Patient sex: M
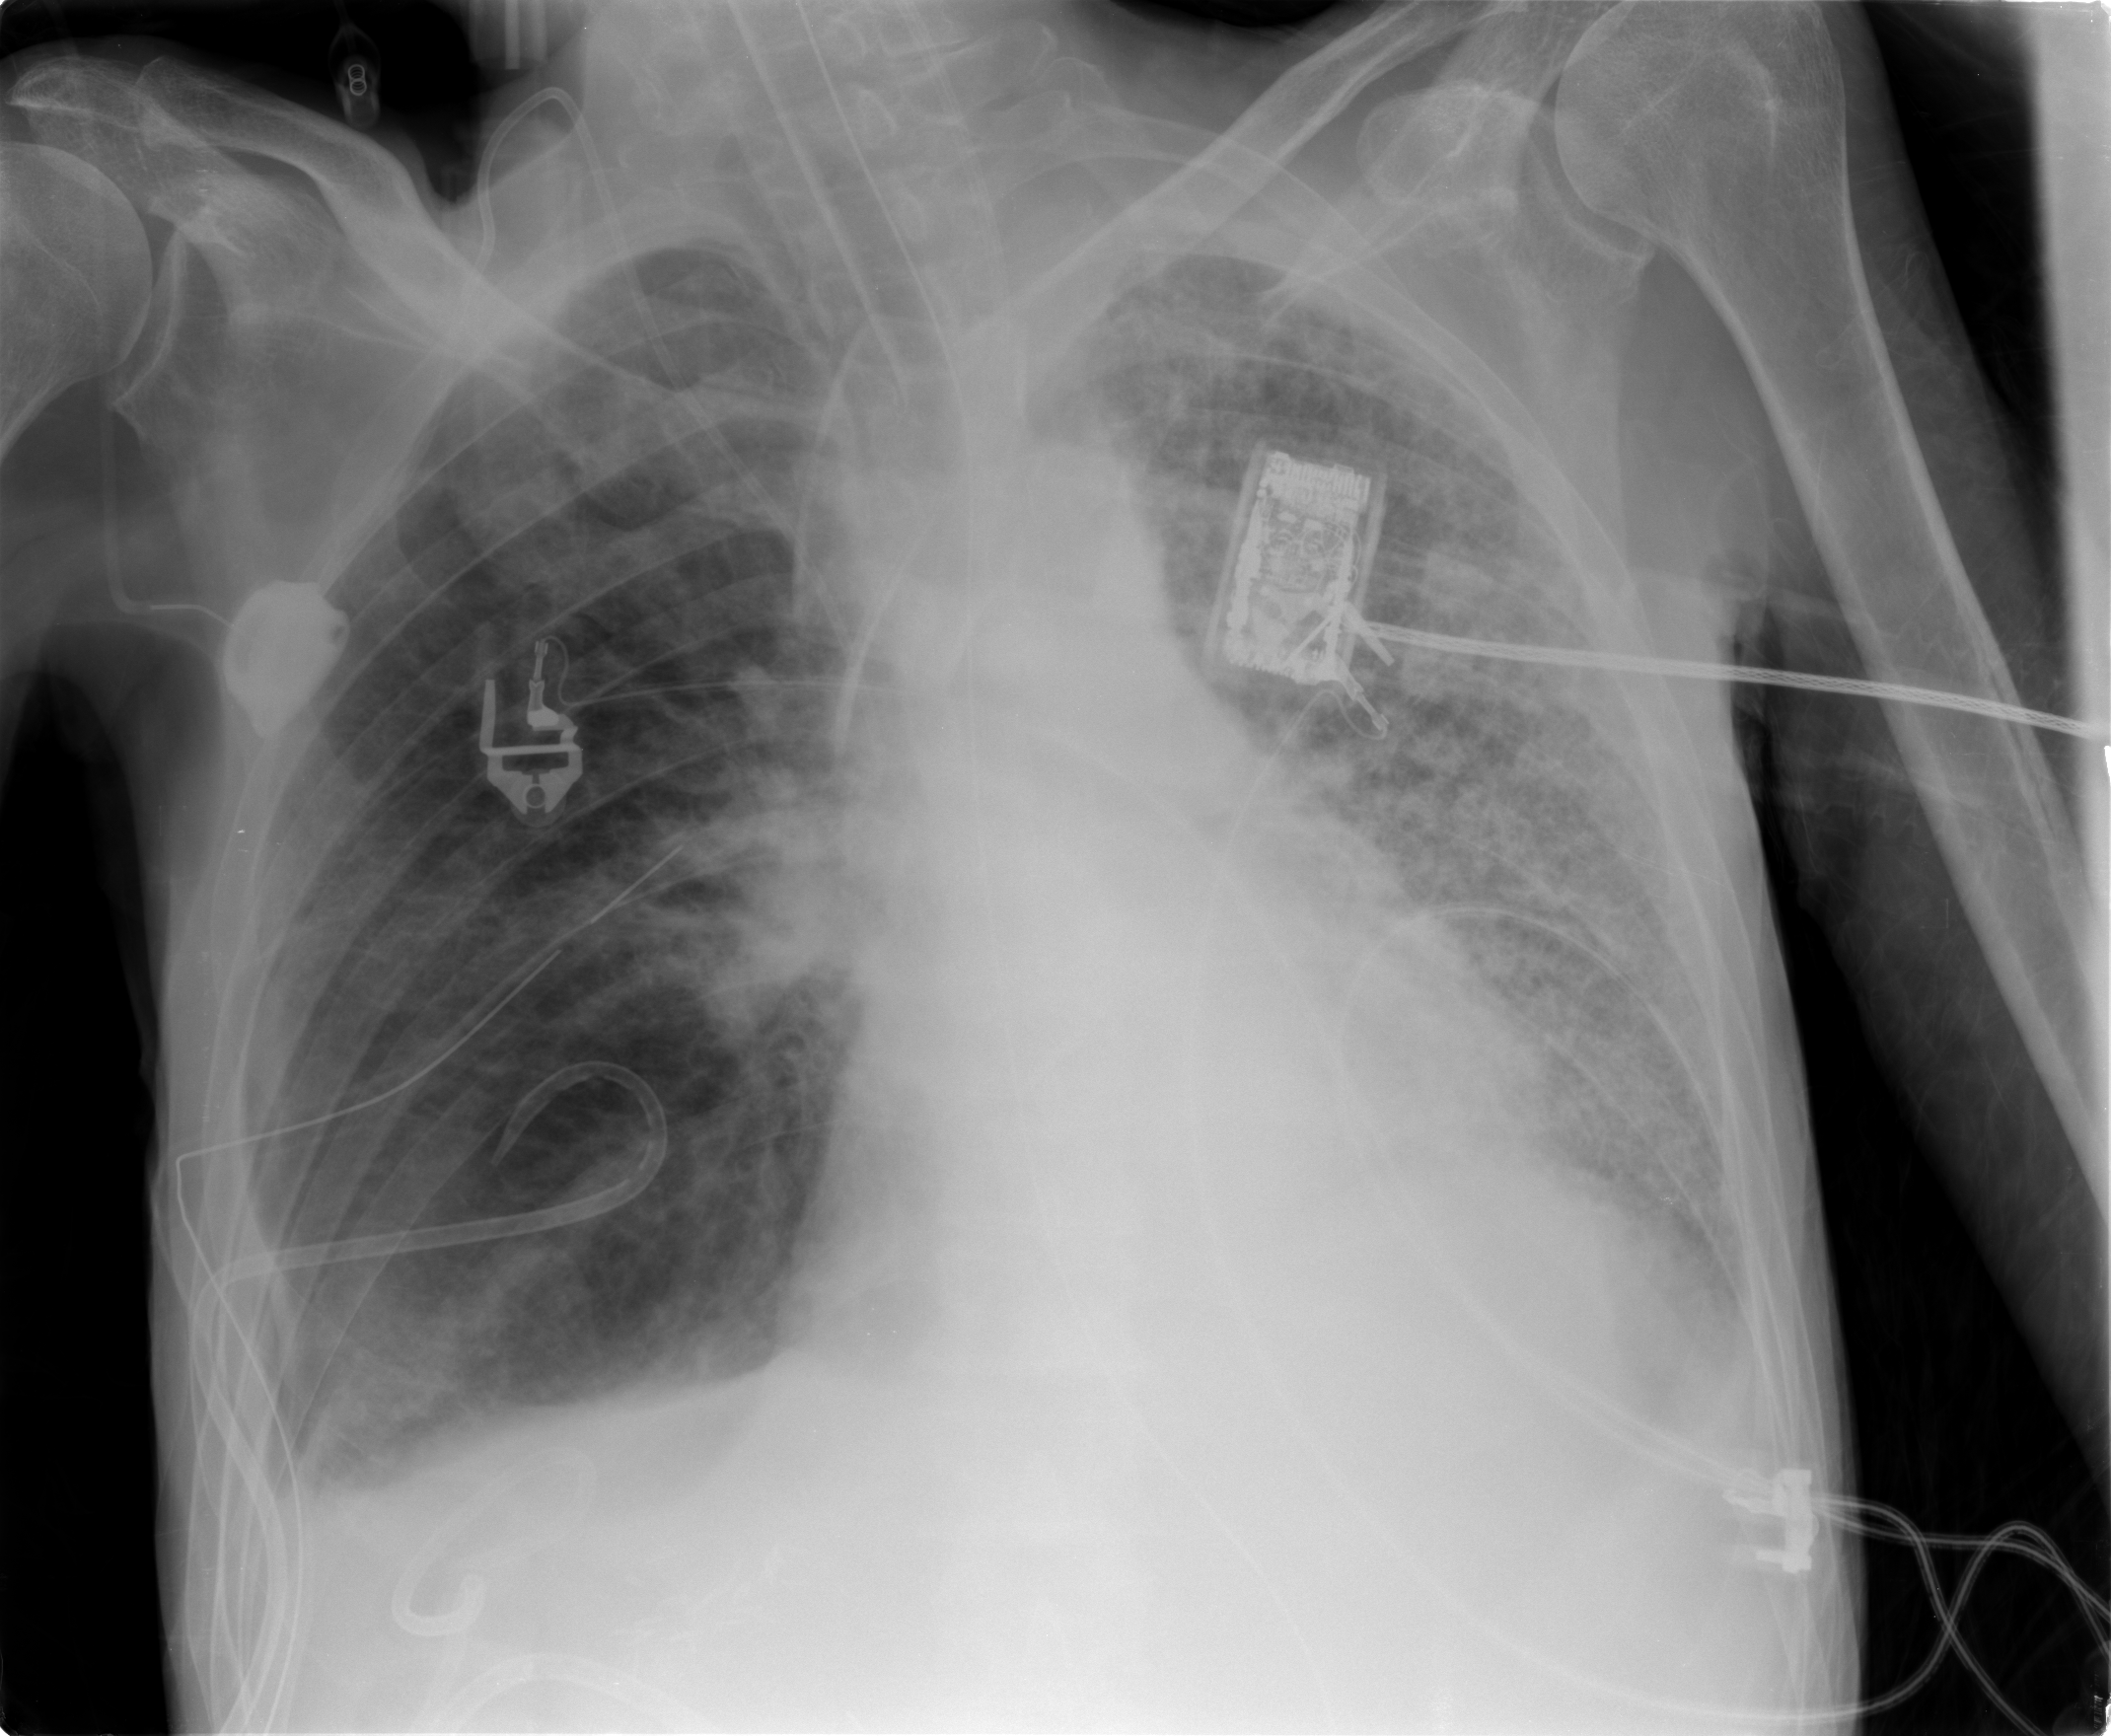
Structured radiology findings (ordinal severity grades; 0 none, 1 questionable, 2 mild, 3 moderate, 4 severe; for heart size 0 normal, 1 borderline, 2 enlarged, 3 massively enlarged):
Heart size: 2
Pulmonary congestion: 2
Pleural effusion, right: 2
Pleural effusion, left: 2
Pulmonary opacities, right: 2
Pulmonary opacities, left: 3
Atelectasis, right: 2
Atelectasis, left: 2